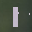
Label: 1